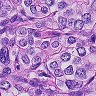
Metastatic tissue present: yes